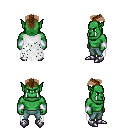
a pixel art fantasy rpg character, male body template, orc, green skin, white tattered cape, teal pants, brown short mohawk hairstyle, white cloth bracers, metal boots, four views (front, back, left, right), 2x2 character sprite sheet, small pixel art, hard edges, no anti-aliasing